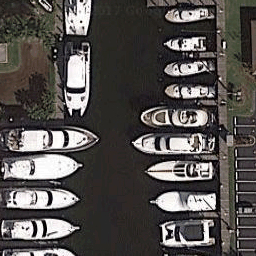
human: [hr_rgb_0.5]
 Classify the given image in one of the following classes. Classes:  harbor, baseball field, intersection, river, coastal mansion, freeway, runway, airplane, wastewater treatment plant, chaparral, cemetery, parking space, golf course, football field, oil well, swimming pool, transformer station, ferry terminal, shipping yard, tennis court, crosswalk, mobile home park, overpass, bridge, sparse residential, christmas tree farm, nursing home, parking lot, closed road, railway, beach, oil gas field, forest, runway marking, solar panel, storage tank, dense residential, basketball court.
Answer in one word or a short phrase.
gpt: harbor